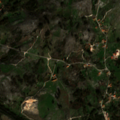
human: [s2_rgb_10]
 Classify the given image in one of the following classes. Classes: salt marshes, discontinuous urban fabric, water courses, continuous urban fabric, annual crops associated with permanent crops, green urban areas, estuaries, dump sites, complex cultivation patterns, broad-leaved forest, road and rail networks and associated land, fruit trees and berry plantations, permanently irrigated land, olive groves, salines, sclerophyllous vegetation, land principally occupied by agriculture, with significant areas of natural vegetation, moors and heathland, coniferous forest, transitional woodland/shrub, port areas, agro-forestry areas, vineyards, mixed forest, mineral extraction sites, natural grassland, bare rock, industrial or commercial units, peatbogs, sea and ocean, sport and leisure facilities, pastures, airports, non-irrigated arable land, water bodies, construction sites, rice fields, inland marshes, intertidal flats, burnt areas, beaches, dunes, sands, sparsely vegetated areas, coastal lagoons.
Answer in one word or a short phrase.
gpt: olive groves, complex cultivation patterns, land principally occupied by agriculture, with significant areas of natural vegetation